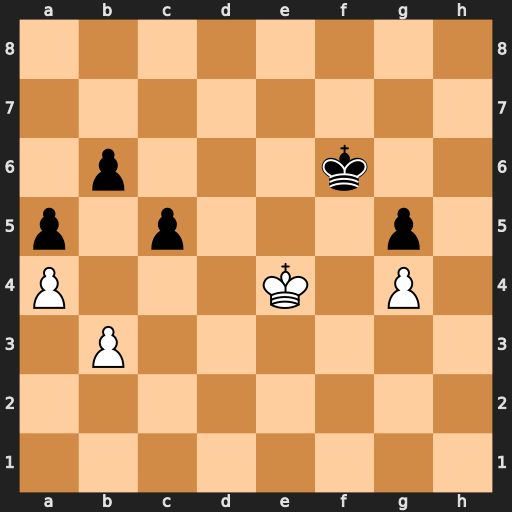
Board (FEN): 8/8/1p3k2/p1p3p1/P3K1P1/1P6/8/8
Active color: w
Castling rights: -
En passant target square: -
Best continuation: Kd5 Ke7 Kc6 Ke6 Kxb6